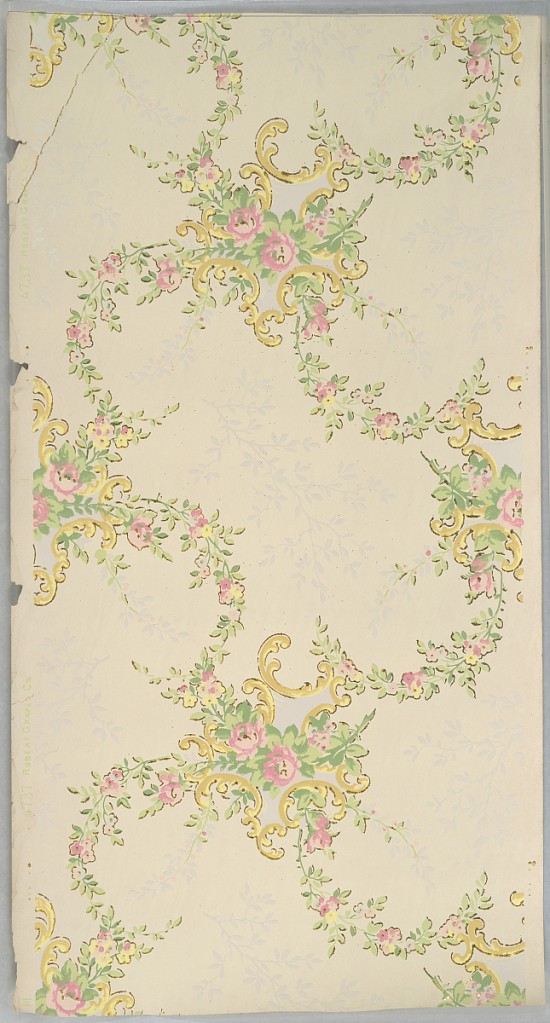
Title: Ceiling paper
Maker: Robert Graves Co., New York, New York
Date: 1905–1915
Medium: Machine-printed paper, applied mica flakes
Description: Flitter paper. Scroll medallions with pink rose centers connected by floral vining and light purple and pink foliate branches. Cream ground. Printed in pinks, light purple, yellows, and gold mica flake. Printed in selvedge: "Robert Graves Co. 4737" Corner reattached with tape.